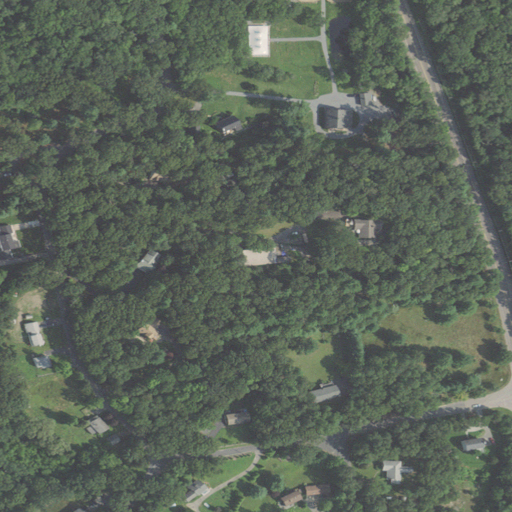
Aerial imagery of mountain in Massachusetts named Mount Terrydiddle containing deciduous forest, low intensity development, mixed forest, open development, medium intensity development, woody wetlands, pasture, evergreen forest, and grassland